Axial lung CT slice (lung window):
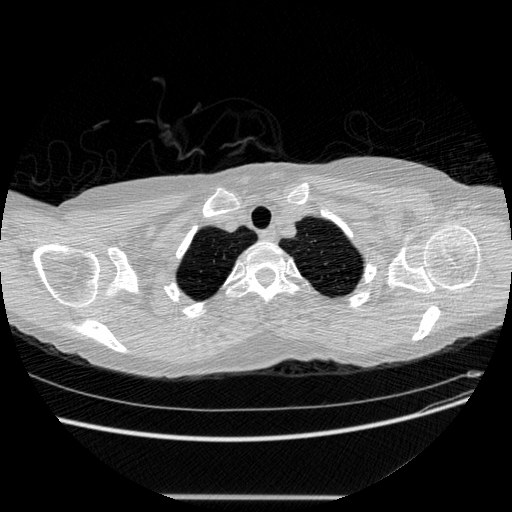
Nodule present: no